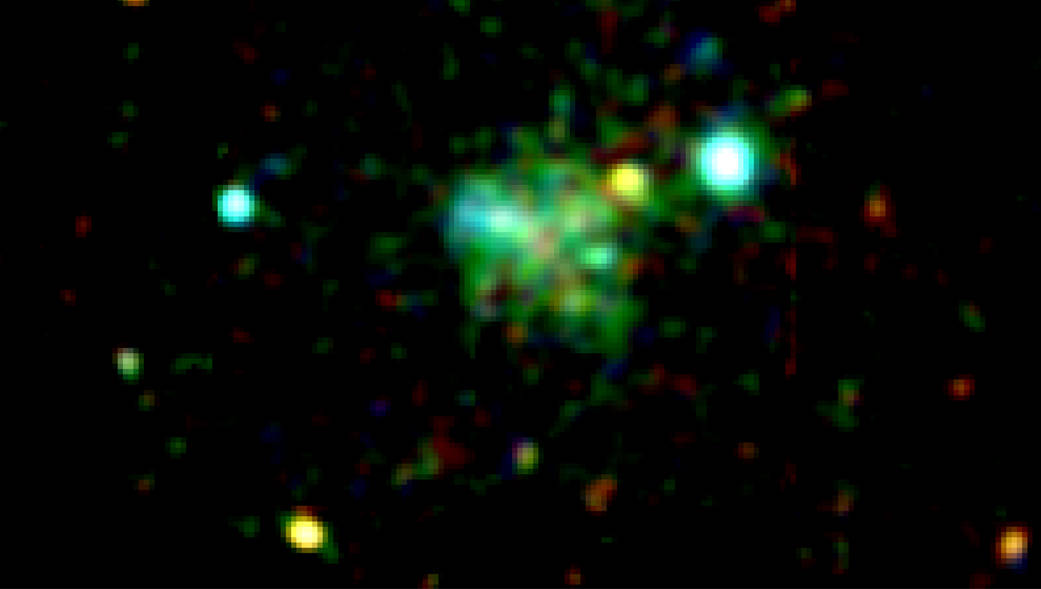
Astronomers Find the First 'Wind Nebula' Around a Rare Ultra-Magnetic Neutron Star Neutron Star, start